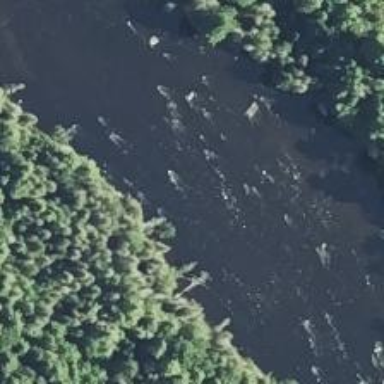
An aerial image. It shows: Scene featuring rapids in waterway.